Question: I have the following block of code... 'fieldCount' always returns 0.
I suspect 'AddWithValue' isn't forming the 'SELECT' statement properly... Any ideas why? As you can see from the Watch, they ('field', 'fieldId') have valid values.
'''
public void deleteRows(string table, string field, string fieldId)
{
int fieldCount;
using (SqlCommand command = new SqlCommand(String.Format("SELECT COUNT(*) FROM {0} WHERE @field IN (@fieldId)", table), connection))
{
command.Parameters.AddWithValue("@field", field);
command.Parameters.AddWithValue("@fieldId", fieldId);
fieldCount = (int)command.ExecuteScalar();
}
if (fieldCount > 0)
{
'''

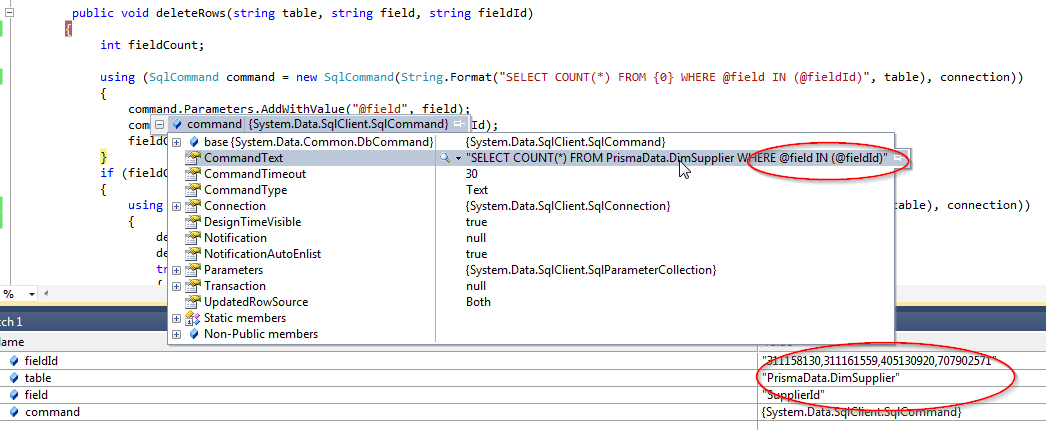
Answer: There are two errors in your code:
First, you cannot use a parameter to express a table name or a column name. So your field parameter is not valid in this context.
Second, you cannot use a parameter to express the whole set of values for the IN clause. In your example the parameter @fieldID will be translated in
'''
WHERE ..... IN ('1,2,3,4')
'''
It will be treated as a string not as the individual values to be included in your where context-
For the field part, that the 'string field' parameter passed to your method is not typed directly by your user then you could use a string concatenation expression (well you are already doing this for the table so the warning is good also for that value)
'''
String.Format("SELECT COUNT(*) FROM {0} WHERE {1} IN (....)", table, field);
'''
For the IN part, I suggest, instead of passing the string, to build, in the calling function, a list of parameters to be added at the query.
'''
public void deleteRows(string table, string field, List<SqlParameter> inParameters)
{
StringBuilder sb new StringBuilder();
sb.AppendFormat("SELECT COUNT(*) FROM {0} WHERE {1} IN (", table, field));
using(SqlCommand cmd = new SqlCommand())
{
cmd.Connection = connection;
// Loop over the parameter list, adding the parameter name to the
// IN clause and the parameter to the SqlCommand collection
foreach(SqlParameter p in inParameters)
{
sb.Append(p.Name + ",");
cmd.Parameters.Add(p);
}
// Trim out the last comma
sb.Length--;
// Close the IN clause
sn.Append(")";
cmd.CommandText = sb.ToString();
fieldCount = (int)command.ExecuteScalar();
}
}
'''